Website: bh-photo
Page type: customer-info-address
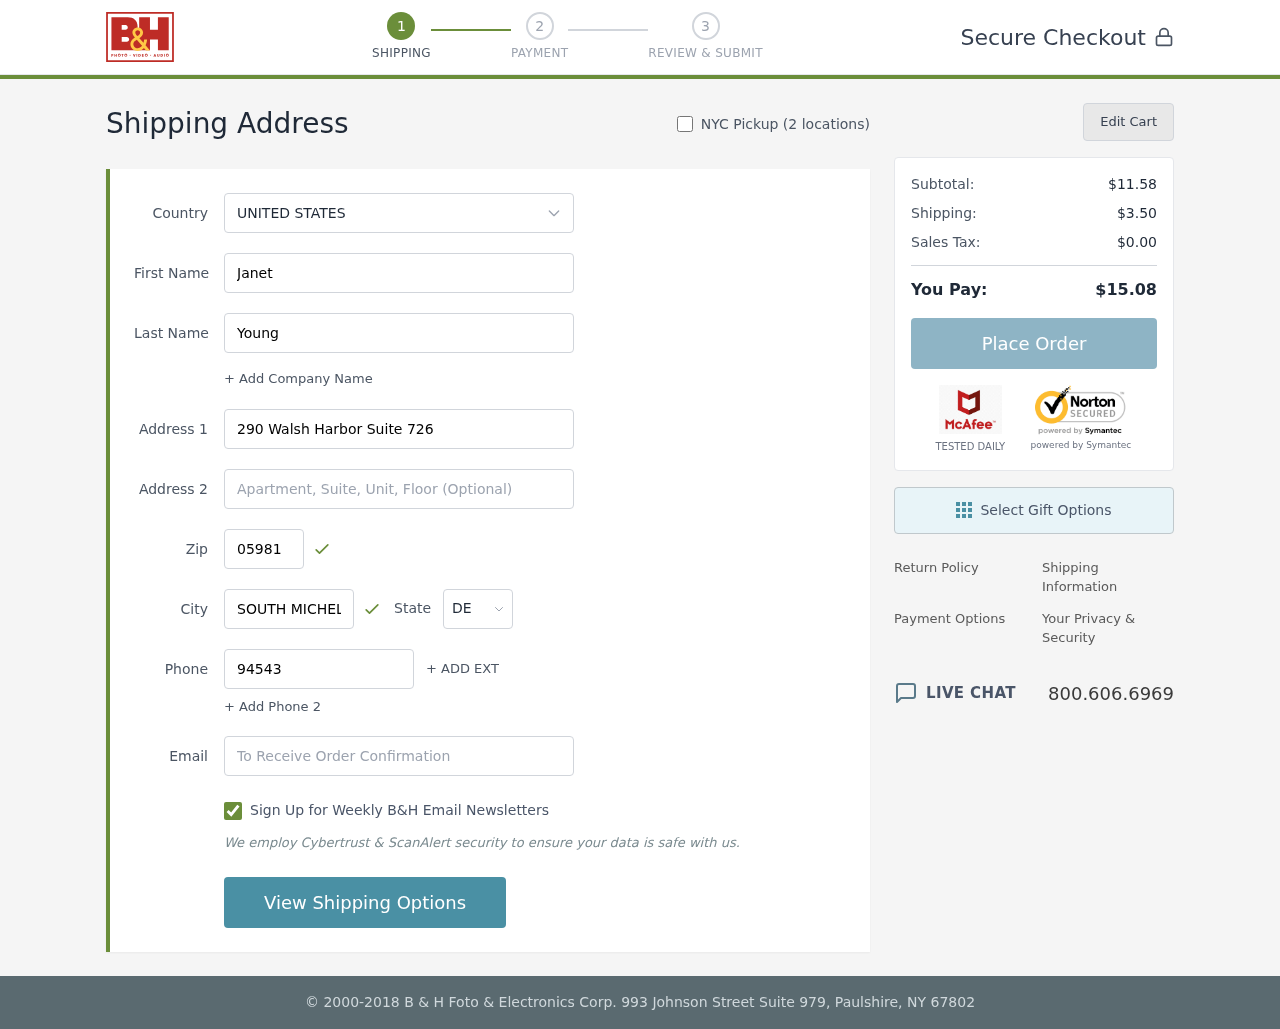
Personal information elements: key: PII_CITY
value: South Michelle
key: PII_COUNTRY
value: United States
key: PII_EMAIL
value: janetyoung@hotmail.com
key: PII_FIRSTNAME
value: Janet
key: PII_LASTNAME
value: Young
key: PII_PHONE
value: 9454381546
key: PII_POSTCODE
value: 05981
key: PII_STATE_ABBR
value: DE
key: PII_STREET
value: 290 Walsh Harbor Suite 726
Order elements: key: ORDER_SUBTOTAL
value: $11.58
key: ORDER_SHIPPING_COST
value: $3.50
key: ORDER_TAX
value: $0.00
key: ORDER_TOTAL
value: $15.08